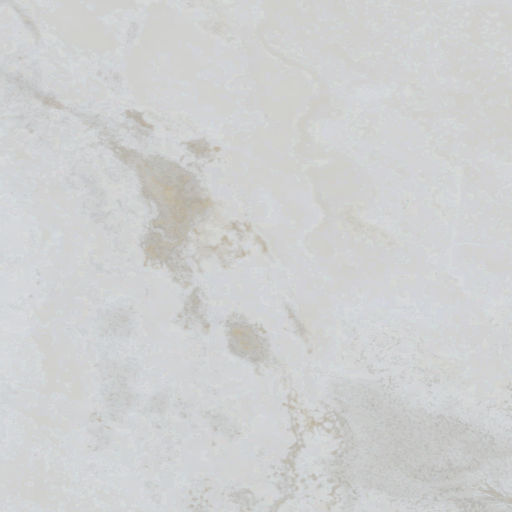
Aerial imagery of plain(s) in California named Dale Lake containing barren land and shrub